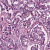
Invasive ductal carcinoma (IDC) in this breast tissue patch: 1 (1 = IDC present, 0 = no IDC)